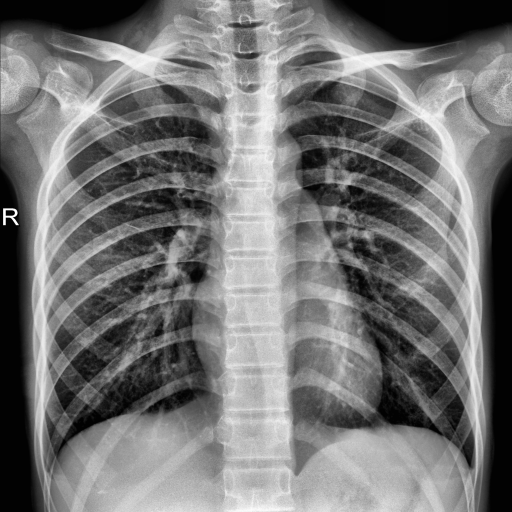
Finding: NORMAL